Question: I want the embedded website to show on the right of the sidebar menu, but the embedded website is showing within the sidebar menu. When the user presses control chart under Cell Culture, the embedded website should show clearly to the right. Here is an image of my issue
How can I fix this error?
Here is my code:
'''
library(shiny)
library(shinydashboard)
ui <-
dashboardPage(skin="black",
dashboardHeader(title = "CPV Dashboard ", titleWidth = 450),
dashboardSidebar(
sidebarMenu(
menuItem("Tab 1", tabName = "tab 1", icon = icon("medicine"),
menuItem("Cell Culture",
menuItem("Control Chart", mainPanel(fluidRow(
htmlOutput("frame")))))))
),
dashboardBody())
server = function(input, output, session){
observe({
test <<- paste0("https://google.com") #sample url
})
output$frame <- renderUI({
input$Member
my_test <- tags$iframe(src=test, height=800, width=800)
print(my_test)
my_test
})
}
shinyApp(ui, server)
'''
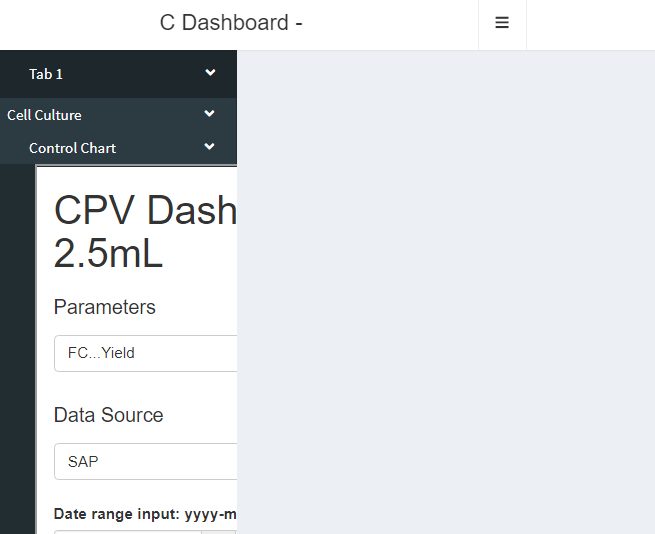
Answer: I think you need the 'dashBoardBody' inside the 'dashboardPage'.
As far as I can see your current code isn't doing that.
'''
library(shiny)
library(shinydashboard)
ui <-
dashboardPage(
skin = "black",
dashboardHeader(title = "CPV Dashboard ", titleWidth = 450),
dashboardSidebar(sidebarMenu(
menuItem(
"Tab 1",
tabName = "tab 1",
icon = icon("medicine"),
menuItem("Cell Culture",
menuItem("Control Chart"))
)
)),
dashboardBody(mainPanel(fluidRow(htmlOutput("frame"))
),
))
server = function(input, output, session) {
observe({
test <<- paste0("https://google.com") #sample url
})
output$frame <- renderUI({
input$Member
my_test <- tags$iframe(src = test,
height = 800,
width = 800)
print(my_test)
my_test
})
}
shinyApp(ui, server)
'''